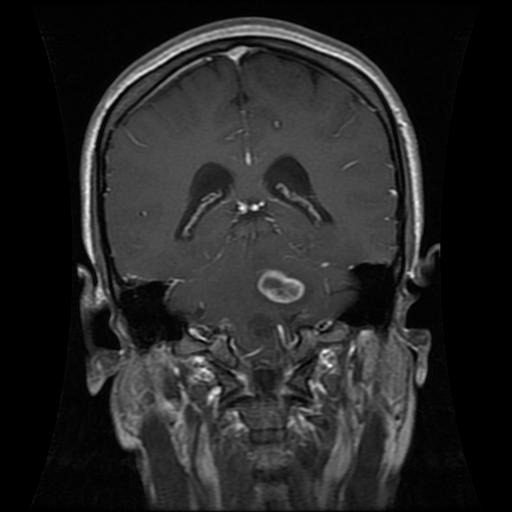
Label: glioma